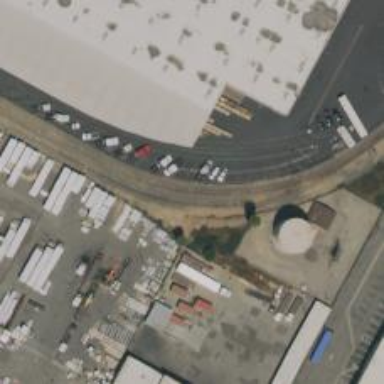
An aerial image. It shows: Railway siding with rails.